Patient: sex M, age 52
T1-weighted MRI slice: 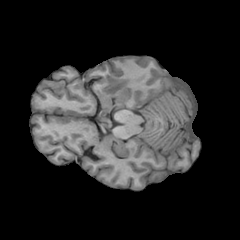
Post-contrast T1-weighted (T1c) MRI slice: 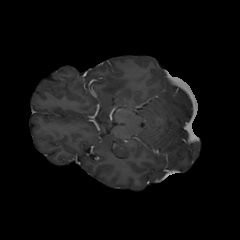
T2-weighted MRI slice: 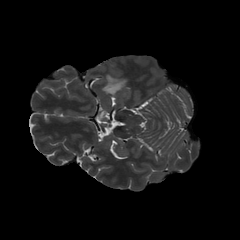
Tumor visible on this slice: yes
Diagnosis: Glioblastoma, IDH-wildtype
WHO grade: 4